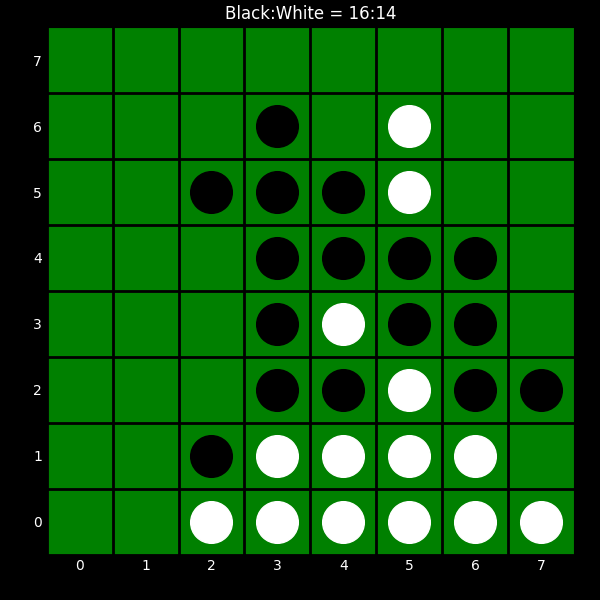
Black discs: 16
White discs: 14